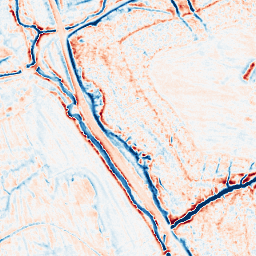
Category: edge_preserving
Decomposition family: anisotropic_diffusion
Decomposition parameters: iterations: 20
kappa: 10
gamma: 0.15
Upsampling method: bilinear
Upsampling parameters: scale: 4
Upsampling scale: 4